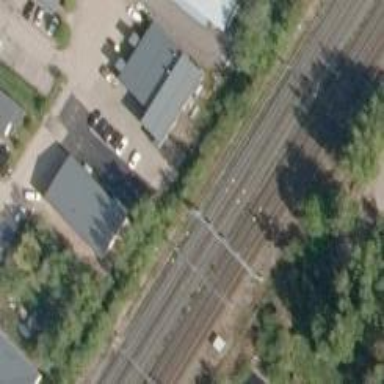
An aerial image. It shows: Railway signal.